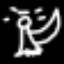
Label: angel